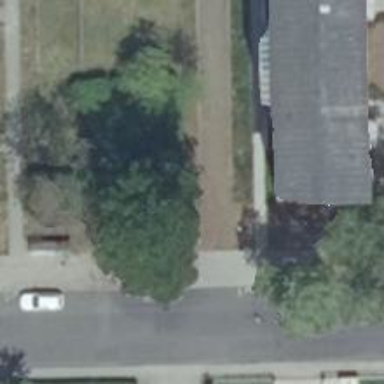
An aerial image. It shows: Urban tree with broadleaved leaves.